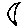
Label: moon